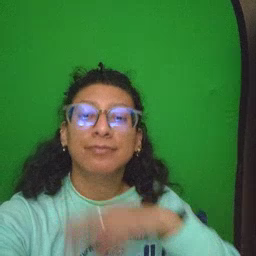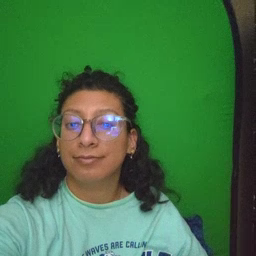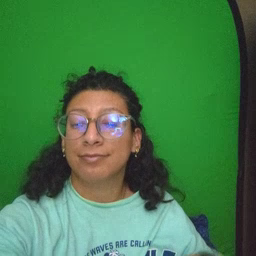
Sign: frog